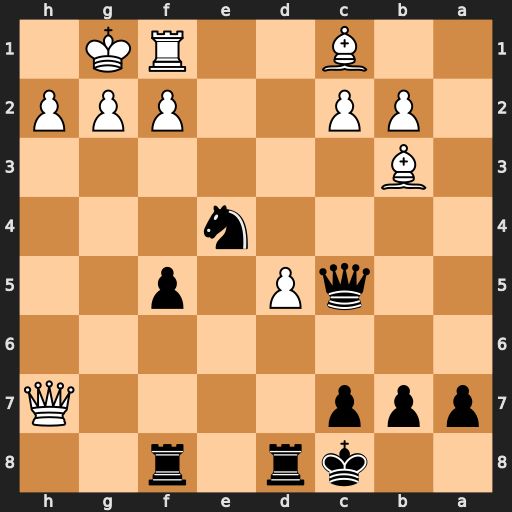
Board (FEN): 2kr1r2/ppp4Q/8/2qP1p2/4n3/1B6/1PP2PPP/2B2RK1
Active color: b
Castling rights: -
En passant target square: -
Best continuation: Nxf2 Rxf2 Rde8